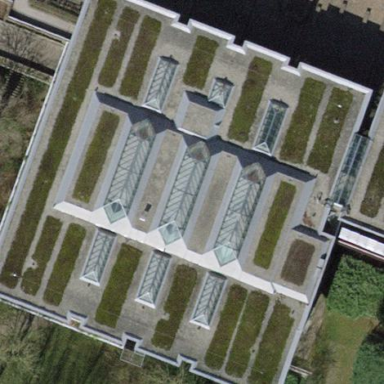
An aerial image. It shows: University building.